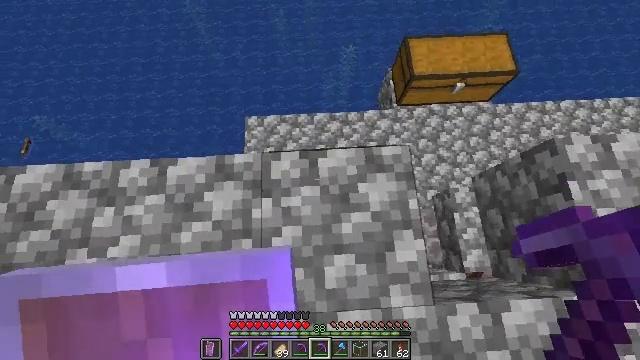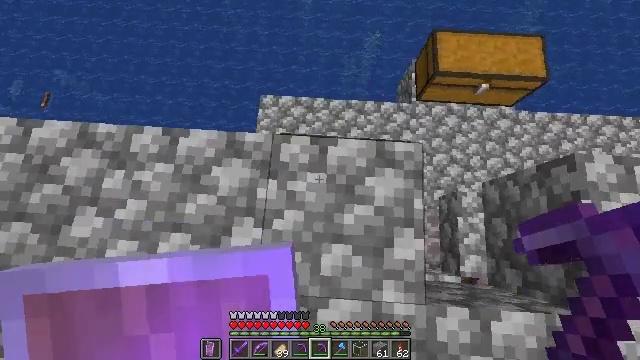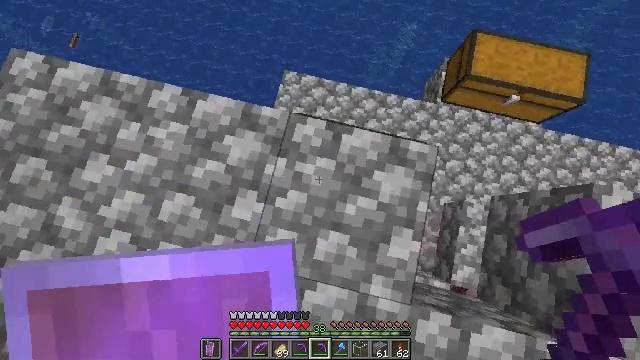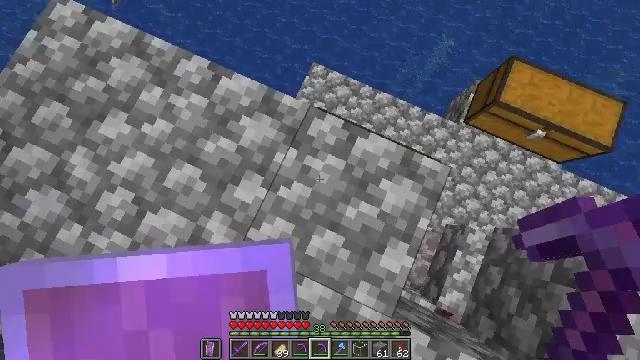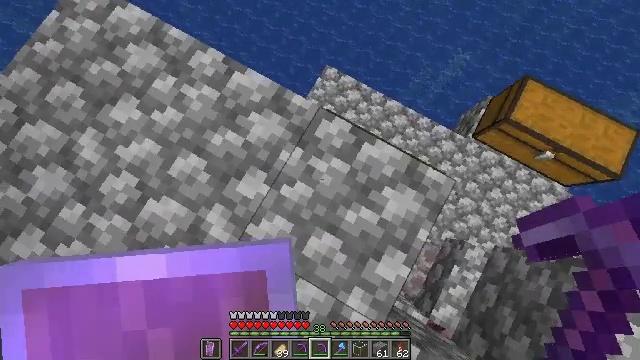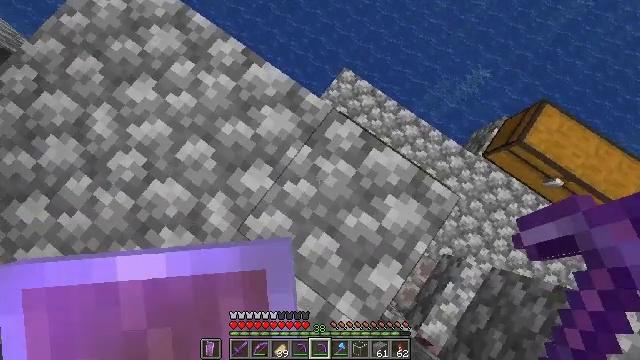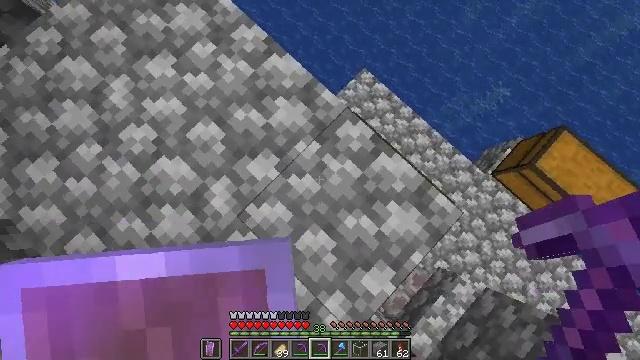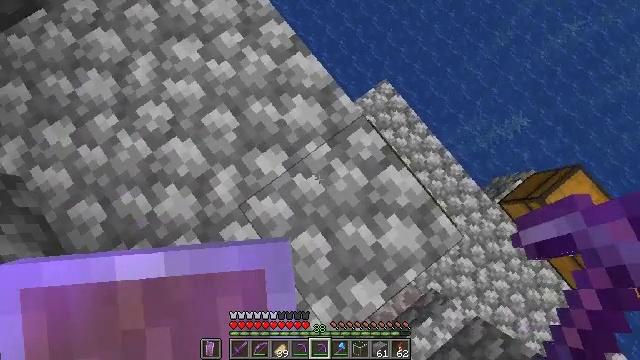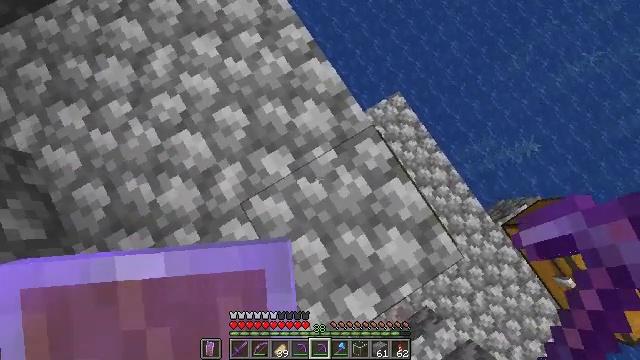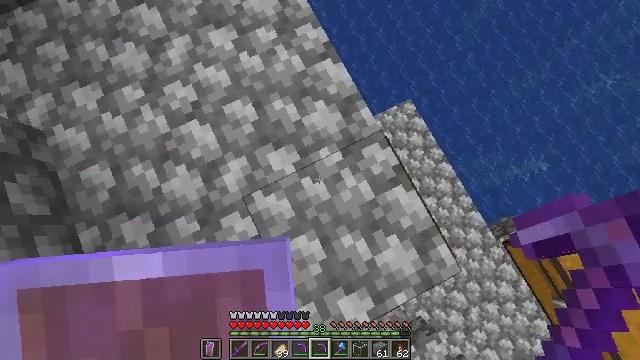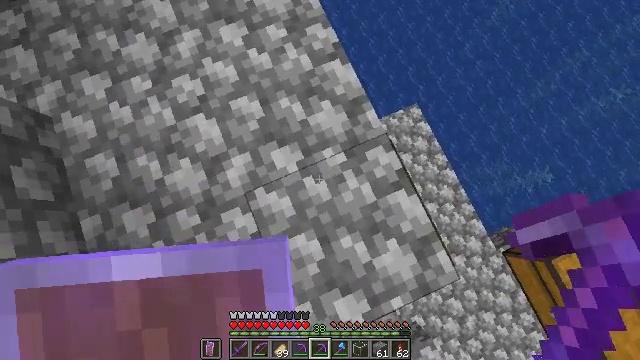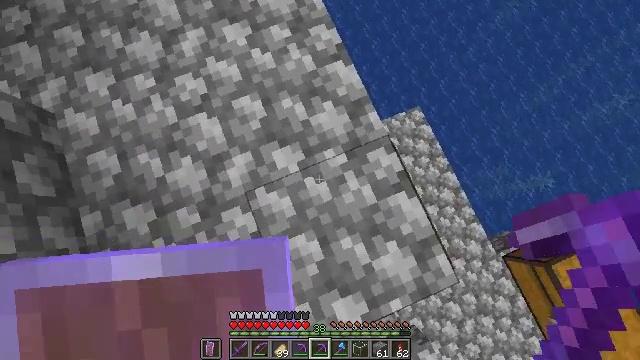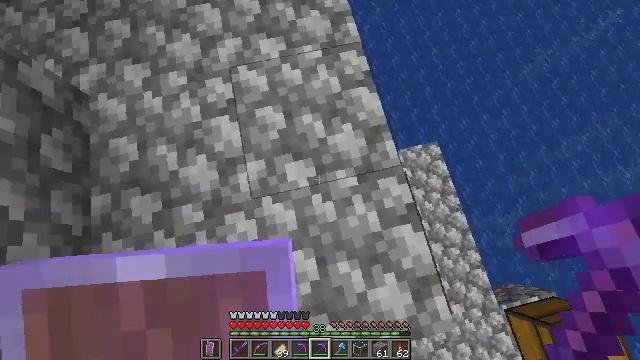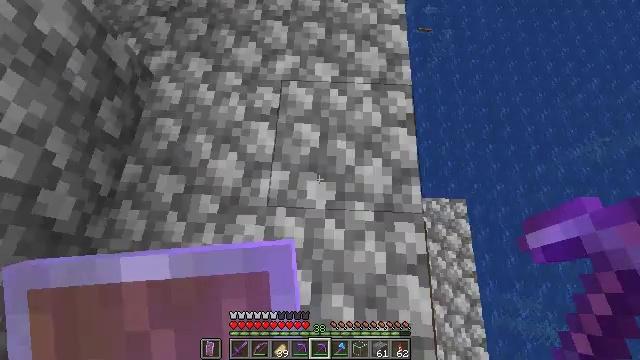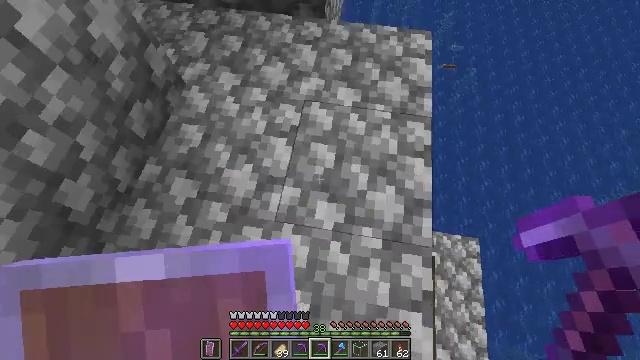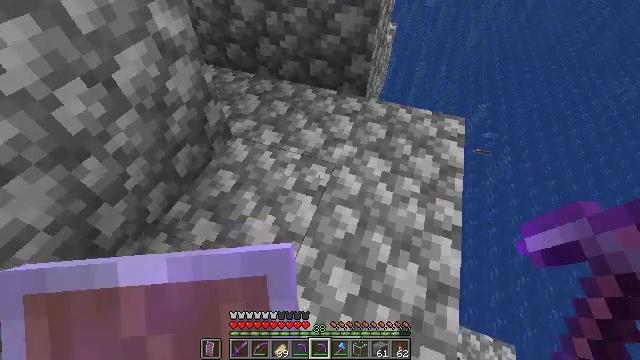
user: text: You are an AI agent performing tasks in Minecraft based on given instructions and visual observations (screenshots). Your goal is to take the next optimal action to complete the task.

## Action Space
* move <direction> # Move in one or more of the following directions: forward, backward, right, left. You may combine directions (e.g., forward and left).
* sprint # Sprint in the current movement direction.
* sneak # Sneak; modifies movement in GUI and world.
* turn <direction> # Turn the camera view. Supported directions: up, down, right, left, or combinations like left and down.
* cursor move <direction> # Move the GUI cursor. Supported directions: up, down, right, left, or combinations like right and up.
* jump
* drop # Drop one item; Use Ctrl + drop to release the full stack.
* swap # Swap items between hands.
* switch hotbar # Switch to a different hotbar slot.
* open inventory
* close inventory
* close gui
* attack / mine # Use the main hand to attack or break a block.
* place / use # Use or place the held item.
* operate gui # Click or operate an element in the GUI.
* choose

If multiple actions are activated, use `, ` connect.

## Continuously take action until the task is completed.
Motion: motion action
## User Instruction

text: Collect cobblestone blocks for construction.
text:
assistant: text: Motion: turn left and down
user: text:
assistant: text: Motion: turn left and down
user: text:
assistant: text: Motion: turn left
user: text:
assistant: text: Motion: turn left
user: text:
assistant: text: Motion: turn left
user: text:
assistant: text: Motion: turn left
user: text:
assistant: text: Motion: turn left
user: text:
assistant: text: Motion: turn left and up
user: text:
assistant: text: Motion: turn left
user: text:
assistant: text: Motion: turn left
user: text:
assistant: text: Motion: turn left
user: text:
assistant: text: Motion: turn left and up
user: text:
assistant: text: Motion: turn left and up
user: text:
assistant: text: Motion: turn left and up
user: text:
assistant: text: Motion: turn left and up
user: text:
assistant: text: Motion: turn left and up
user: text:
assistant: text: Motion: no_op
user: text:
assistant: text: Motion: no_op
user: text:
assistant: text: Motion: move forward
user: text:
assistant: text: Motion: move forward
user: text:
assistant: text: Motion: move forward
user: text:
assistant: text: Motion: move forward
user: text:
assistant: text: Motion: move forward
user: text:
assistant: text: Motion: move forward, turn right and up
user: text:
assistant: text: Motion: move forward, turn right and up
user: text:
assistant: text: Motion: move forward, turn up
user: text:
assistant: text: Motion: move forward, turn up
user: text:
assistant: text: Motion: turn left and up
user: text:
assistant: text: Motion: no_op
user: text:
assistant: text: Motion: no_op